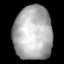
Tissue: lung
Cell type: Epithelial cells
Senescence score: 0.1802
Nuclear area (px): 2044
Mean DAPI intensity: 175.317